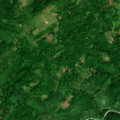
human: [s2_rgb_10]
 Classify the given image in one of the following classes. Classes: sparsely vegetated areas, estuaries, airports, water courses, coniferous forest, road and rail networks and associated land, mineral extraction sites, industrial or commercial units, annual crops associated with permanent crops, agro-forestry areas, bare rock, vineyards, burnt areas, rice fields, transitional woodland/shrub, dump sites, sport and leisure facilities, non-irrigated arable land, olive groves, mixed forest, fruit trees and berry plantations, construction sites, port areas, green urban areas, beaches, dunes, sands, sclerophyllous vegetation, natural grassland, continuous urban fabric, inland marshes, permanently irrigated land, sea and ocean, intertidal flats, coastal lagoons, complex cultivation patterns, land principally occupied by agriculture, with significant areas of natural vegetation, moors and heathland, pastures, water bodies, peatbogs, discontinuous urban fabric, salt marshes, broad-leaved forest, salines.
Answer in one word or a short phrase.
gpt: land principally occupied by agriculture, with significant areas of natural vegetation, broad-leaved forest